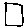
Label: square